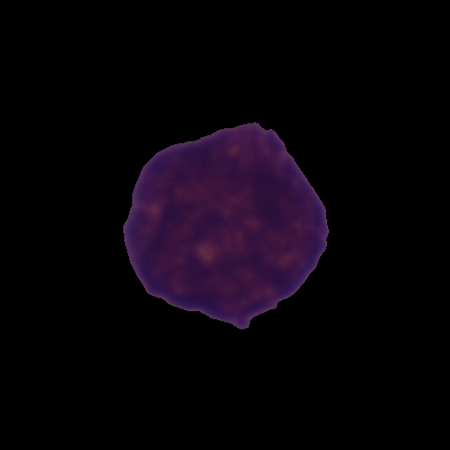
Label: cancer